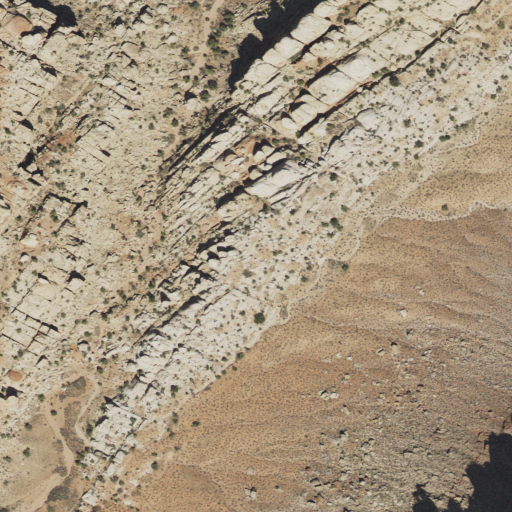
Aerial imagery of plain(s) in Utah named Upper Red Lake containing only shrub